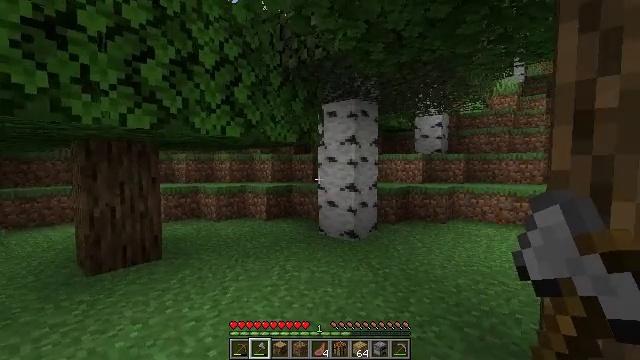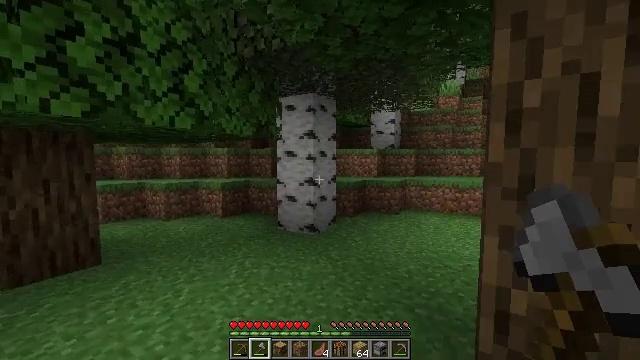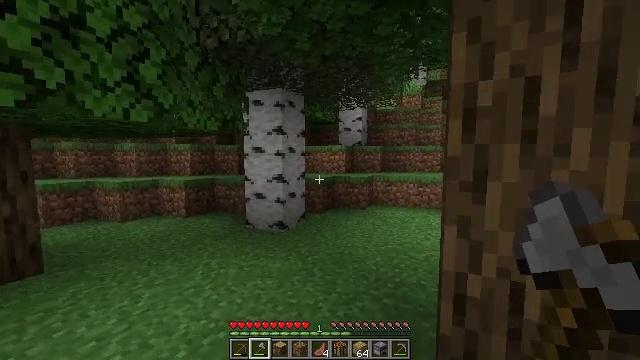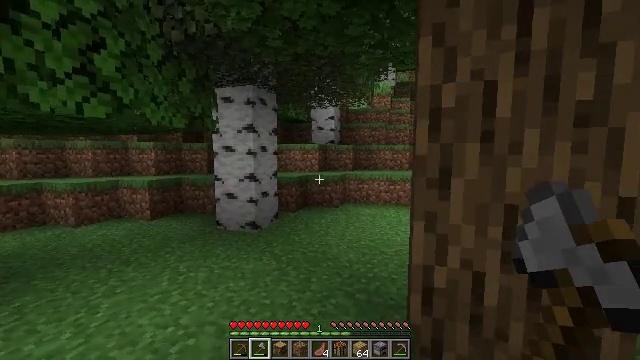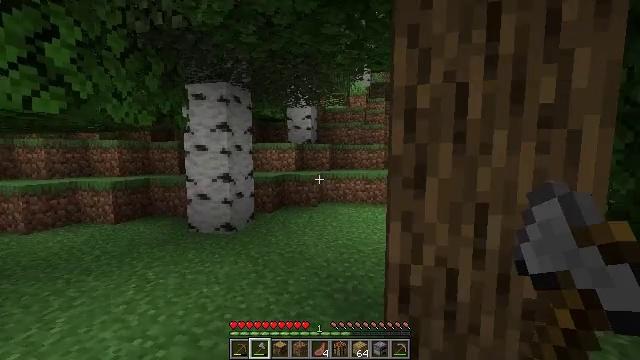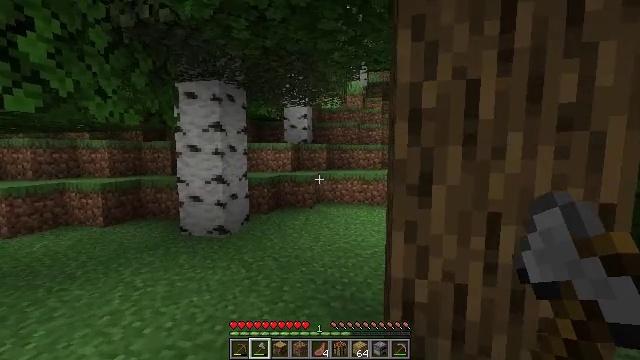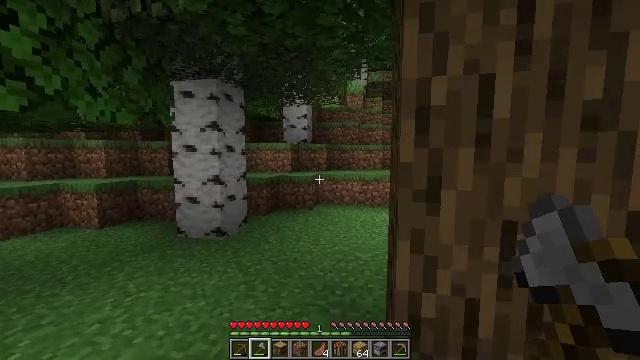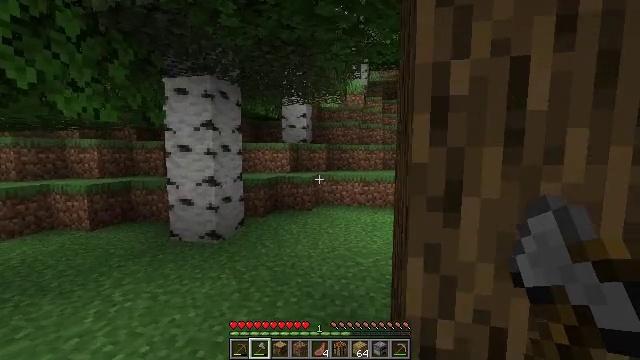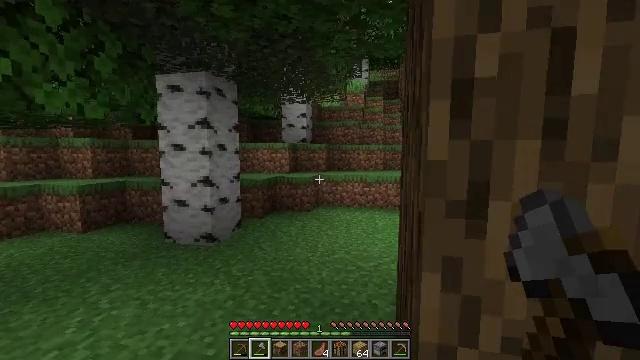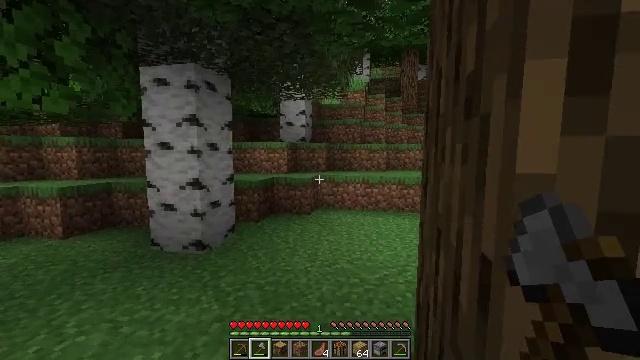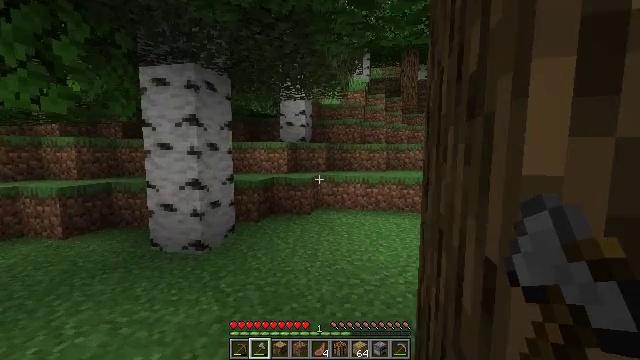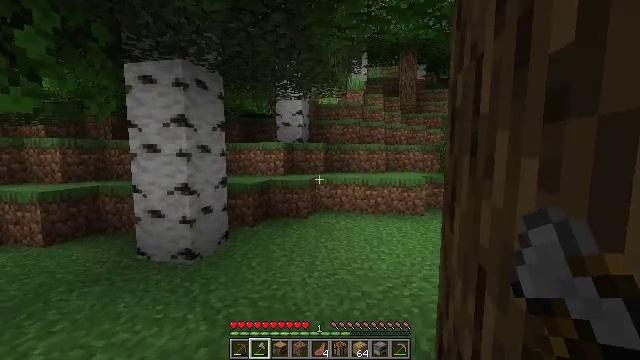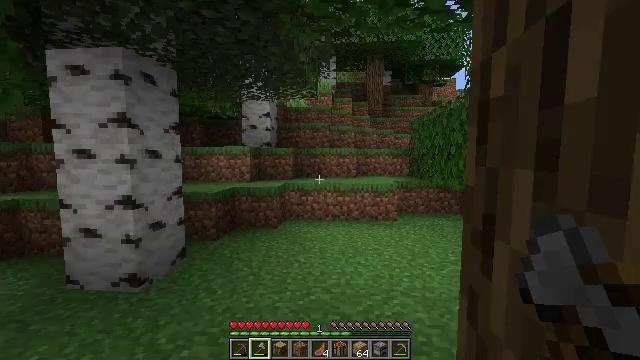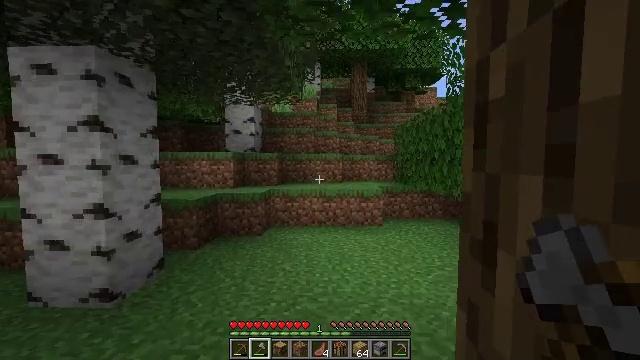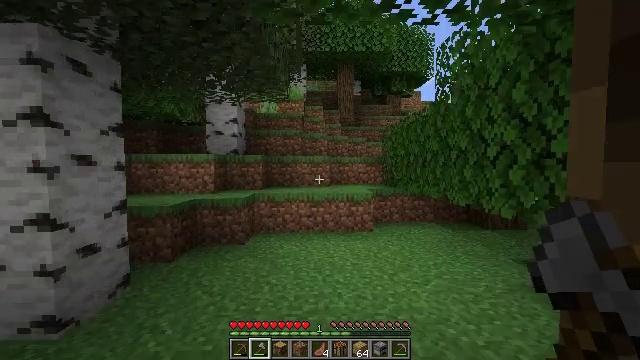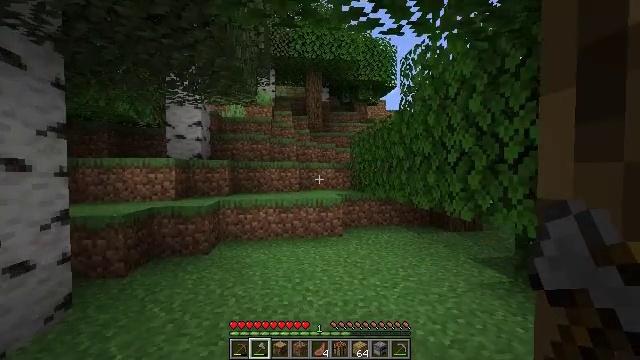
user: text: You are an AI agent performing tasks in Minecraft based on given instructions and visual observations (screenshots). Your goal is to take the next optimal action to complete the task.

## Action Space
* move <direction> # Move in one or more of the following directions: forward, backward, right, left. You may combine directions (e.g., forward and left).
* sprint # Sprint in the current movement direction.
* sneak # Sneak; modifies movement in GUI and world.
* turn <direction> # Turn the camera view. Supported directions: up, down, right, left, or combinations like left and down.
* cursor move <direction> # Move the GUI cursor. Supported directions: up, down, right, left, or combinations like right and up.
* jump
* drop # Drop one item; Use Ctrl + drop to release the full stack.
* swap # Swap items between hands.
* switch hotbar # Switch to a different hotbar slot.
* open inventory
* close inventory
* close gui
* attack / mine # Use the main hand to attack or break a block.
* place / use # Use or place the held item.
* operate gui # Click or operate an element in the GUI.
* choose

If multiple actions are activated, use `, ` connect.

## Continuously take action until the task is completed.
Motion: motion action
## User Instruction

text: Harvest a pumpkin from the field.
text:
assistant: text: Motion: turn right and down
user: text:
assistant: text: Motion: turn right
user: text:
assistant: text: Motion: turn right
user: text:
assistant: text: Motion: move forward, turn right
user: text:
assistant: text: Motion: move forward
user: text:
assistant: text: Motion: move forward
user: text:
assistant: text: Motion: move forward
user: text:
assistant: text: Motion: move forward
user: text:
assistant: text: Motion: move forward
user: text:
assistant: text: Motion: move forward
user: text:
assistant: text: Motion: move forward
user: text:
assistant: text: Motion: move forward, turn right
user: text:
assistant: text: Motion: move forward, turn right and up
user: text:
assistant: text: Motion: move forward, turn right
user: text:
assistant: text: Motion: move forward, turn right and up
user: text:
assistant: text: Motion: move forward, turn right
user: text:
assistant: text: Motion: move forward, turn right
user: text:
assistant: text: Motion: move forward
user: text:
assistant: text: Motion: move forward
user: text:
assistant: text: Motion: move forward, turn right
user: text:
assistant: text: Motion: move forward
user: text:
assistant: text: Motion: move forward, turn right and down
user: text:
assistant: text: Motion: move forward, turn right and down
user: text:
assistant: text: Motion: move forward
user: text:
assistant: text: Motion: move forward
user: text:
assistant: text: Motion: move forward, turn down
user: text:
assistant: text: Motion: no_op
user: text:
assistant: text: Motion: turn down
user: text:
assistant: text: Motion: turn down
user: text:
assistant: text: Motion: turn left and down